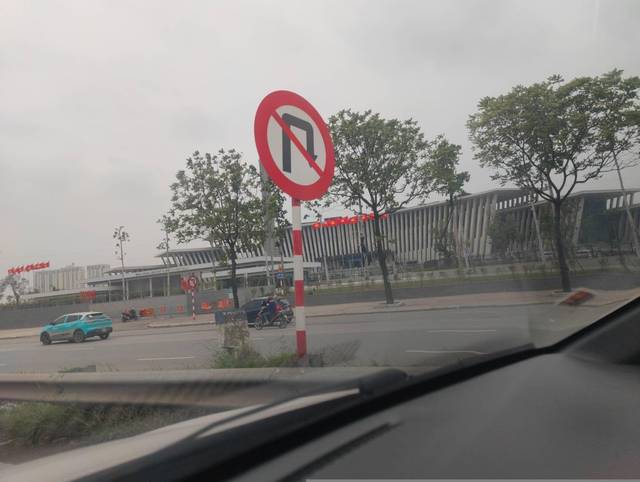
Region: Vietnam
Coordinates: 21.008, 105.754